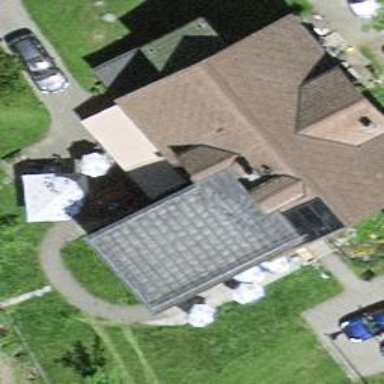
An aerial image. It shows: Restaurant in building.